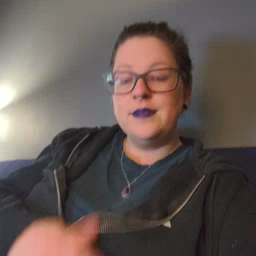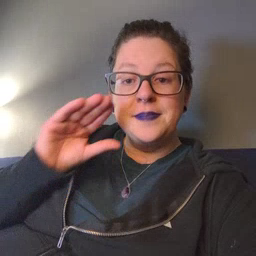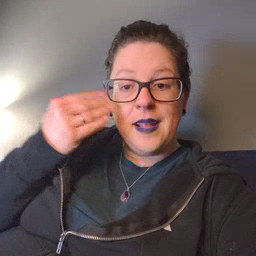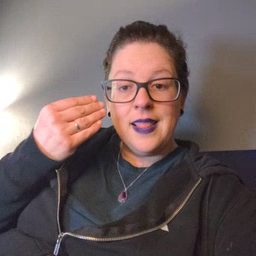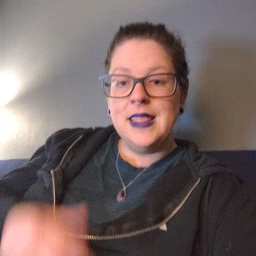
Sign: smile